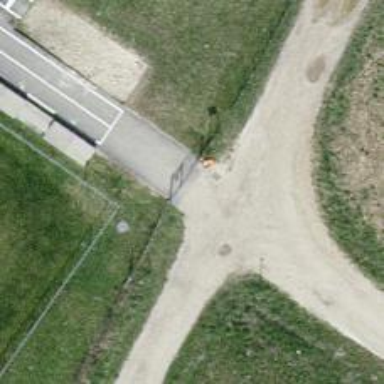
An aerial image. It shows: Orange aerial marker.